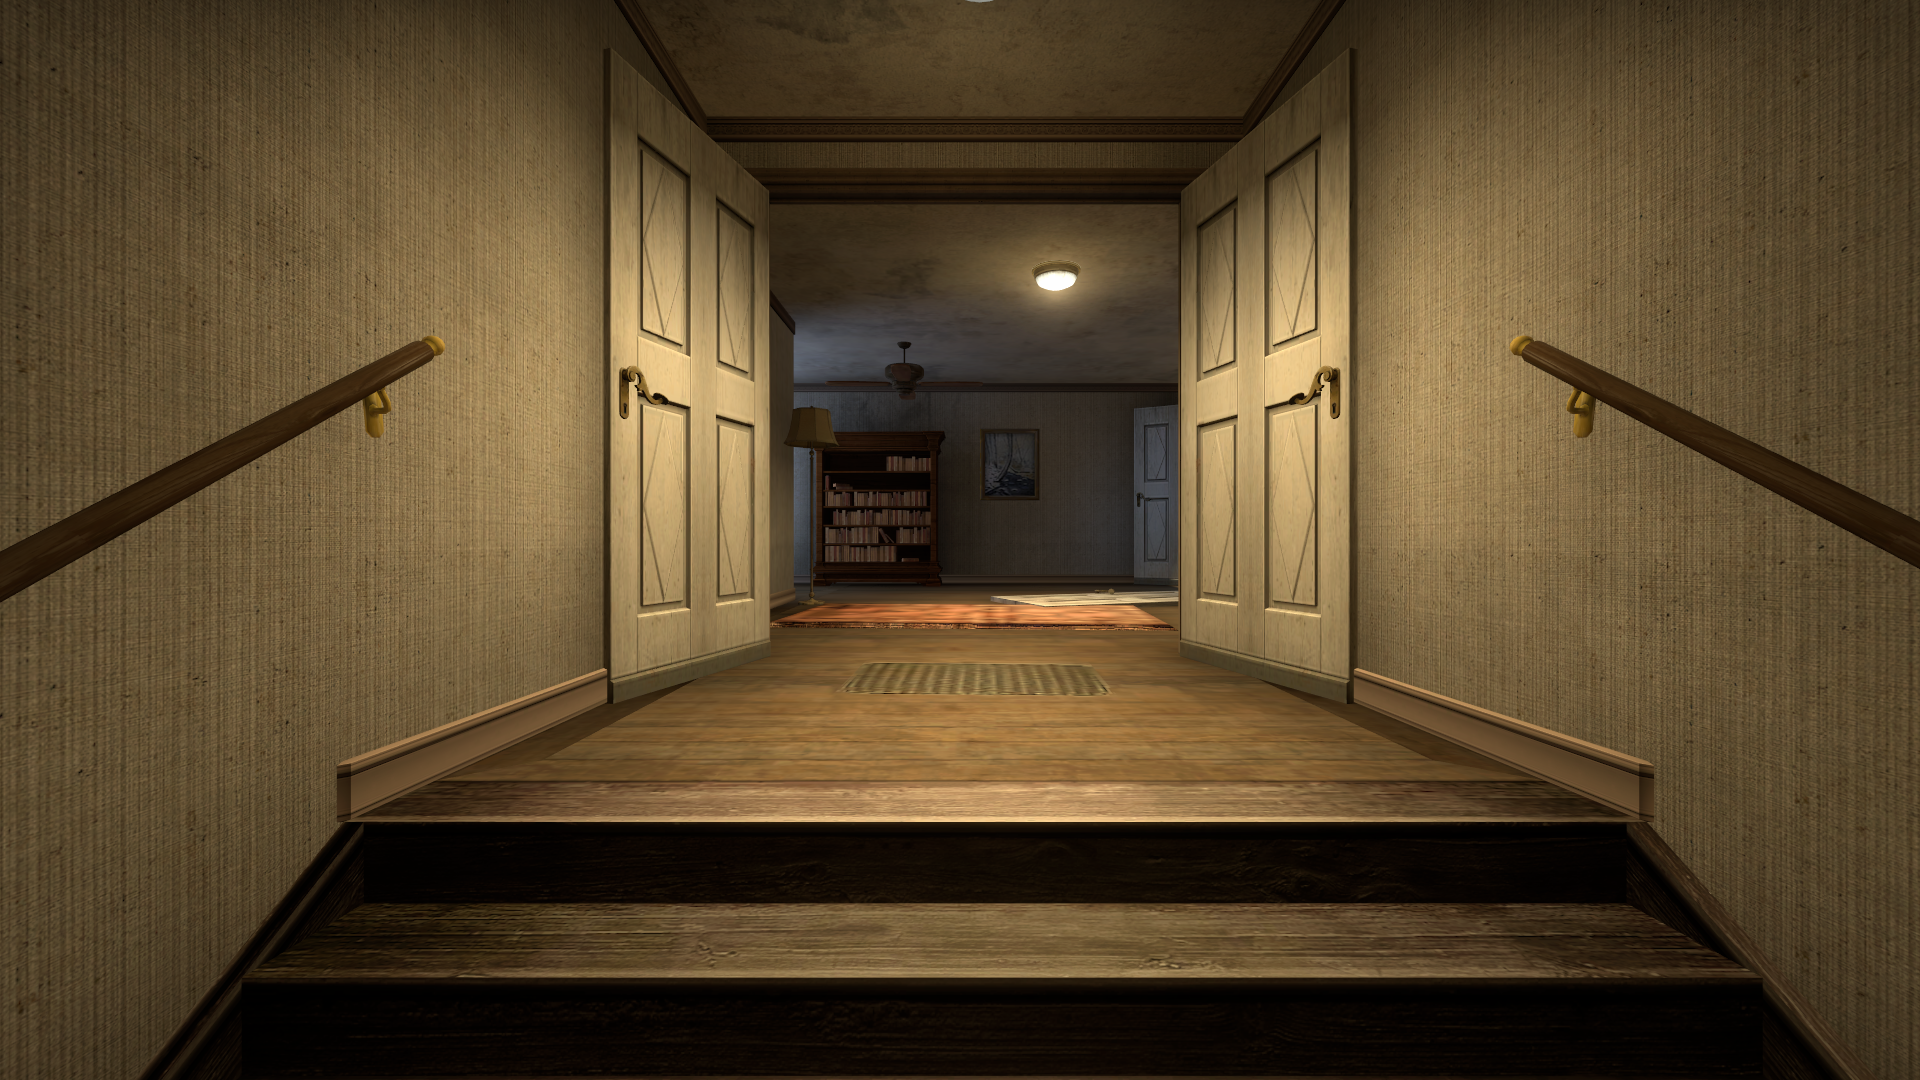
Map: de_inferno